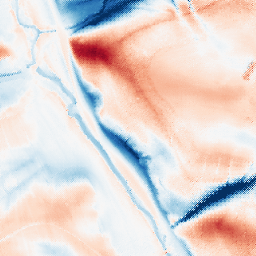
Category: classical
Decomposition family: gaussian_anisotropic
Decomposition parameters: sigma_x: 2
sigma_y: 20
Upsampling method: regularized
Upsampling parameters: scale: 4
lambda_reg: 0.1
Upsampling scale: 4